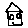
Label: house